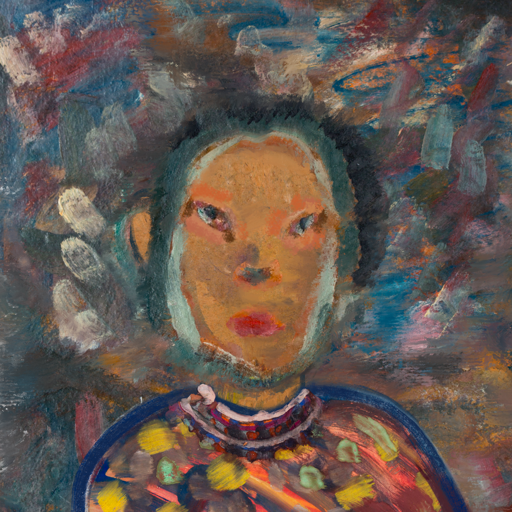
Background: Boggyland, Head And Neck Front: In_The_Sun, Face Front: Boggyland, Bust: Mother_And_Son_Mother, Hair Front: Boggyland, Head Accessory: Blank, Second Necklace: Blank, Necklace: Hypocrite_1, Baby: Blank